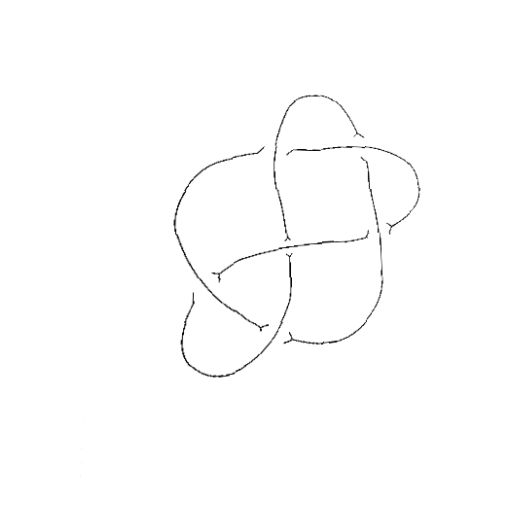
Crossing number: 6